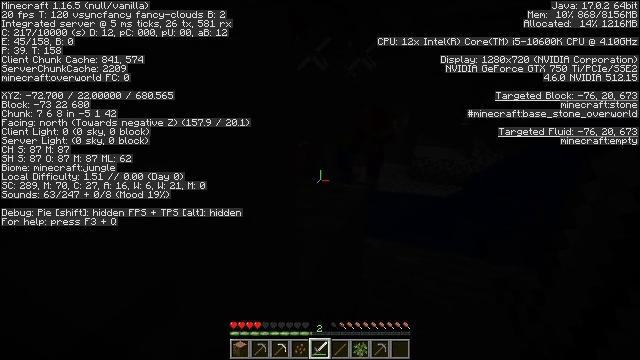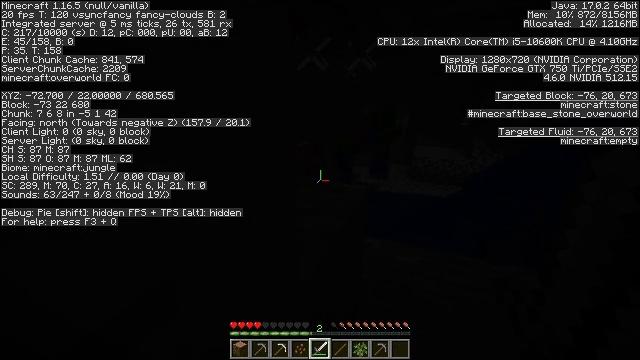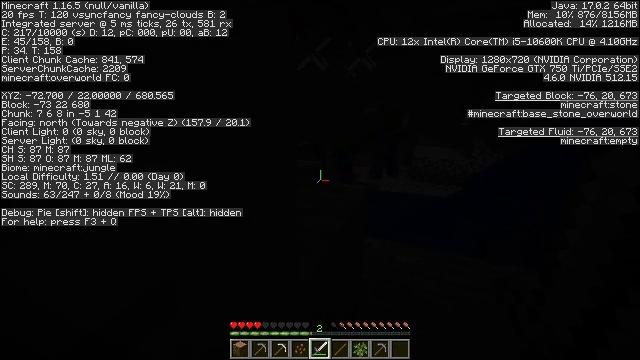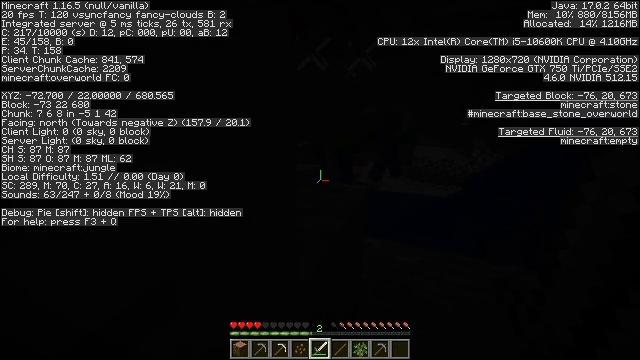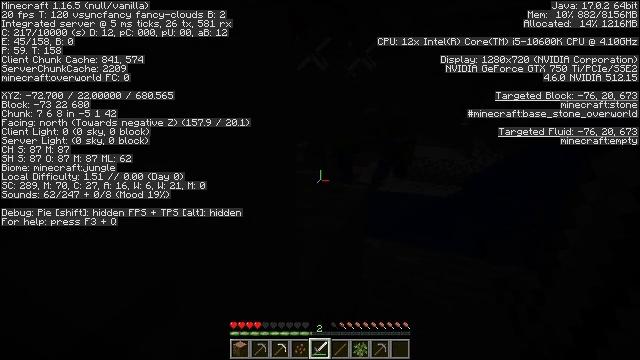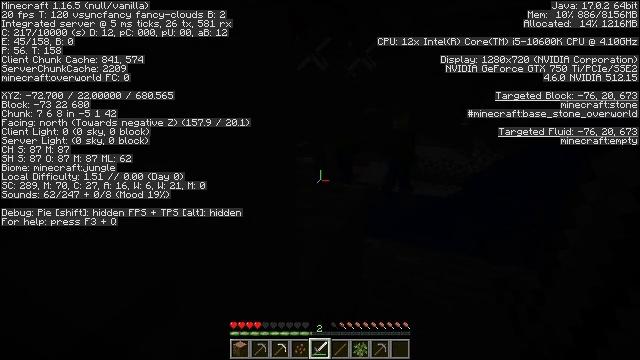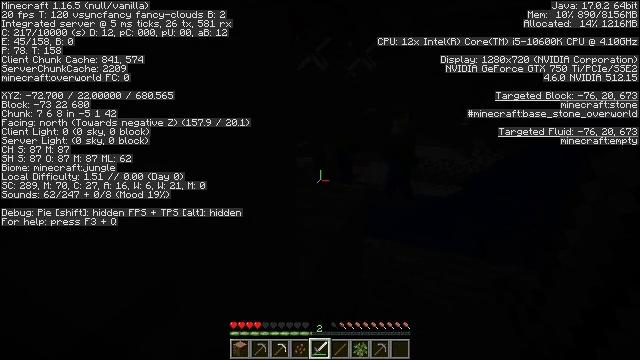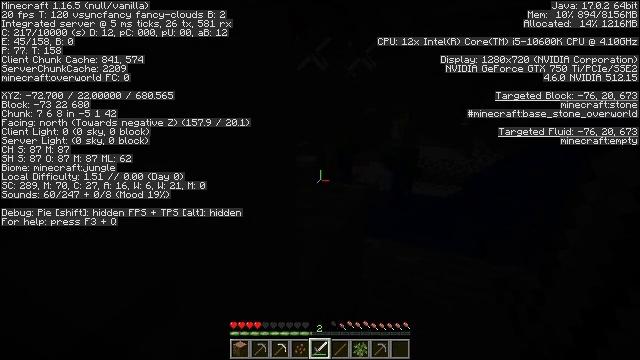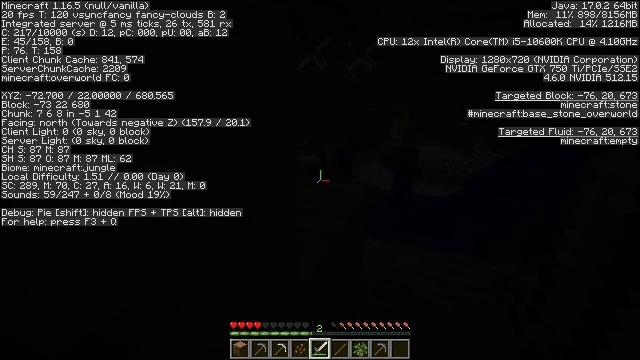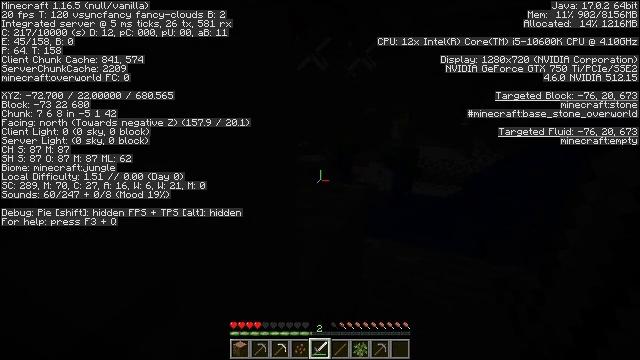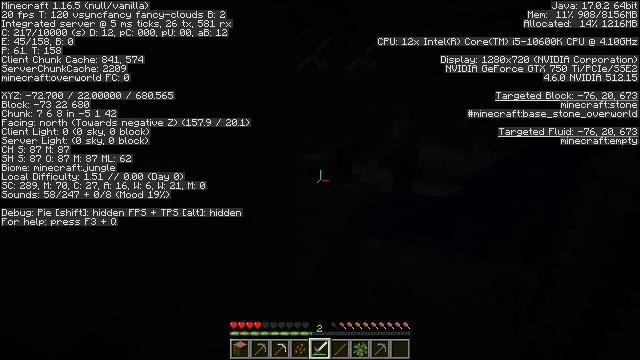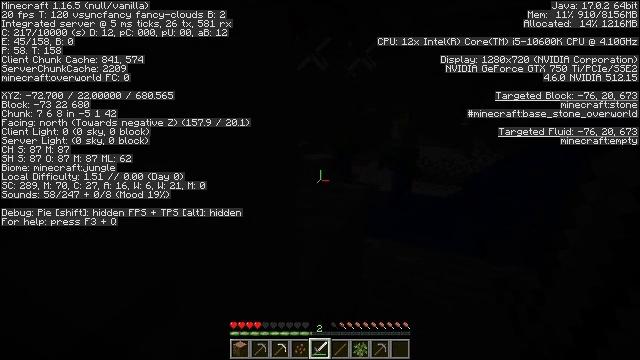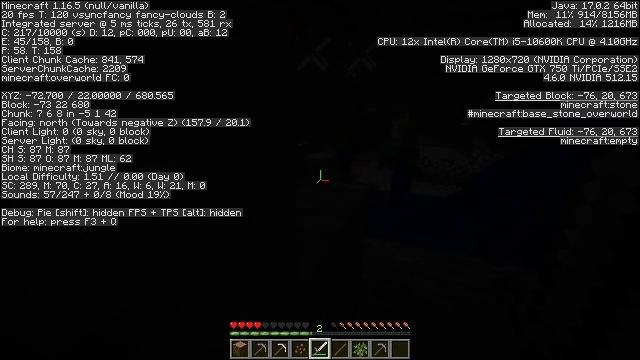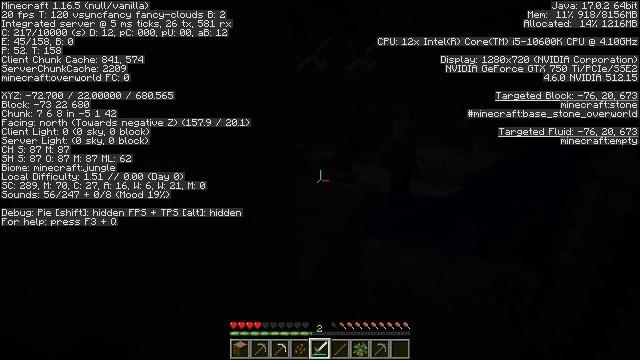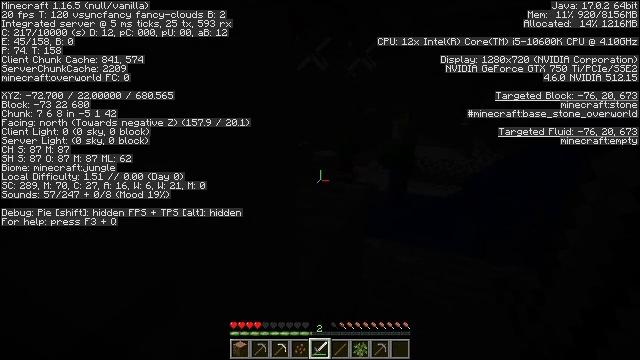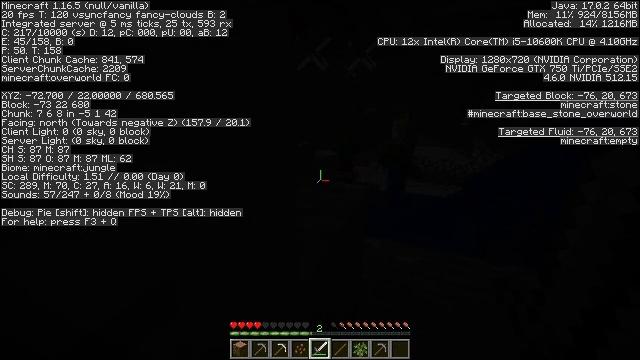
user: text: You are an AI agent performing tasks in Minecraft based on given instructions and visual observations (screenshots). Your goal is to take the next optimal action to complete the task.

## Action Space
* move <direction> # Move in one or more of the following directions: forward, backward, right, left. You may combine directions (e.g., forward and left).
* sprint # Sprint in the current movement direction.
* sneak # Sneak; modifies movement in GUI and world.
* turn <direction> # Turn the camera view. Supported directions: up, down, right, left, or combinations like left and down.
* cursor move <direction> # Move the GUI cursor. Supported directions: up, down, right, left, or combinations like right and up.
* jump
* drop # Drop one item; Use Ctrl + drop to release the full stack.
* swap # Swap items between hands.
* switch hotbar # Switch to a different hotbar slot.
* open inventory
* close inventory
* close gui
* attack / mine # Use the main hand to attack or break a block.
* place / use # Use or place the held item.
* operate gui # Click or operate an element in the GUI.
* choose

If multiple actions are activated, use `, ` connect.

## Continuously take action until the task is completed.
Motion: motion action
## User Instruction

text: Kill a skeleton.
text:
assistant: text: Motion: no_op
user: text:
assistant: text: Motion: no_op
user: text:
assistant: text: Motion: no_op
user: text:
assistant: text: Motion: no_op
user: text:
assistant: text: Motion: no_op
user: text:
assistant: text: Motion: no_op
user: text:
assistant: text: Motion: no_op
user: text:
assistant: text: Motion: no_op
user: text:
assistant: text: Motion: no_op
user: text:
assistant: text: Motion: no_op
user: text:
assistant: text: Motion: no_op
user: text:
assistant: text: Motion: no_op
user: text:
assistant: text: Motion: no_op
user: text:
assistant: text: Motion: no_op
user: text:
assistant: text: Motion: no_op
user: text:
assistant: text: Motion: no_op
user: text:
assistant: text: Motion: no_op
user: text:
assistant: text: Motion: no_op
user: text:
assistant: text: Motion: no_op
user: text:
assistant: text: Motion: no_op
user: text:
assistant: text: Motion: no_op
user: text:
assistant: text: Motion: no_op
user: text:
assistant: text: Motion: no_op
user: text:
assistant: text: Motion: no_op
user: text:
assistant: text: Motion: no_op
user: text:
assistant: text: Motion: no_op
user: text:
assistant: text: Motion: no_op
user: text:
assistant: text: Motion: no_op
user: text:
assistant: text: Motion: no_op
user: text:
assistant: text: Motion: no_op